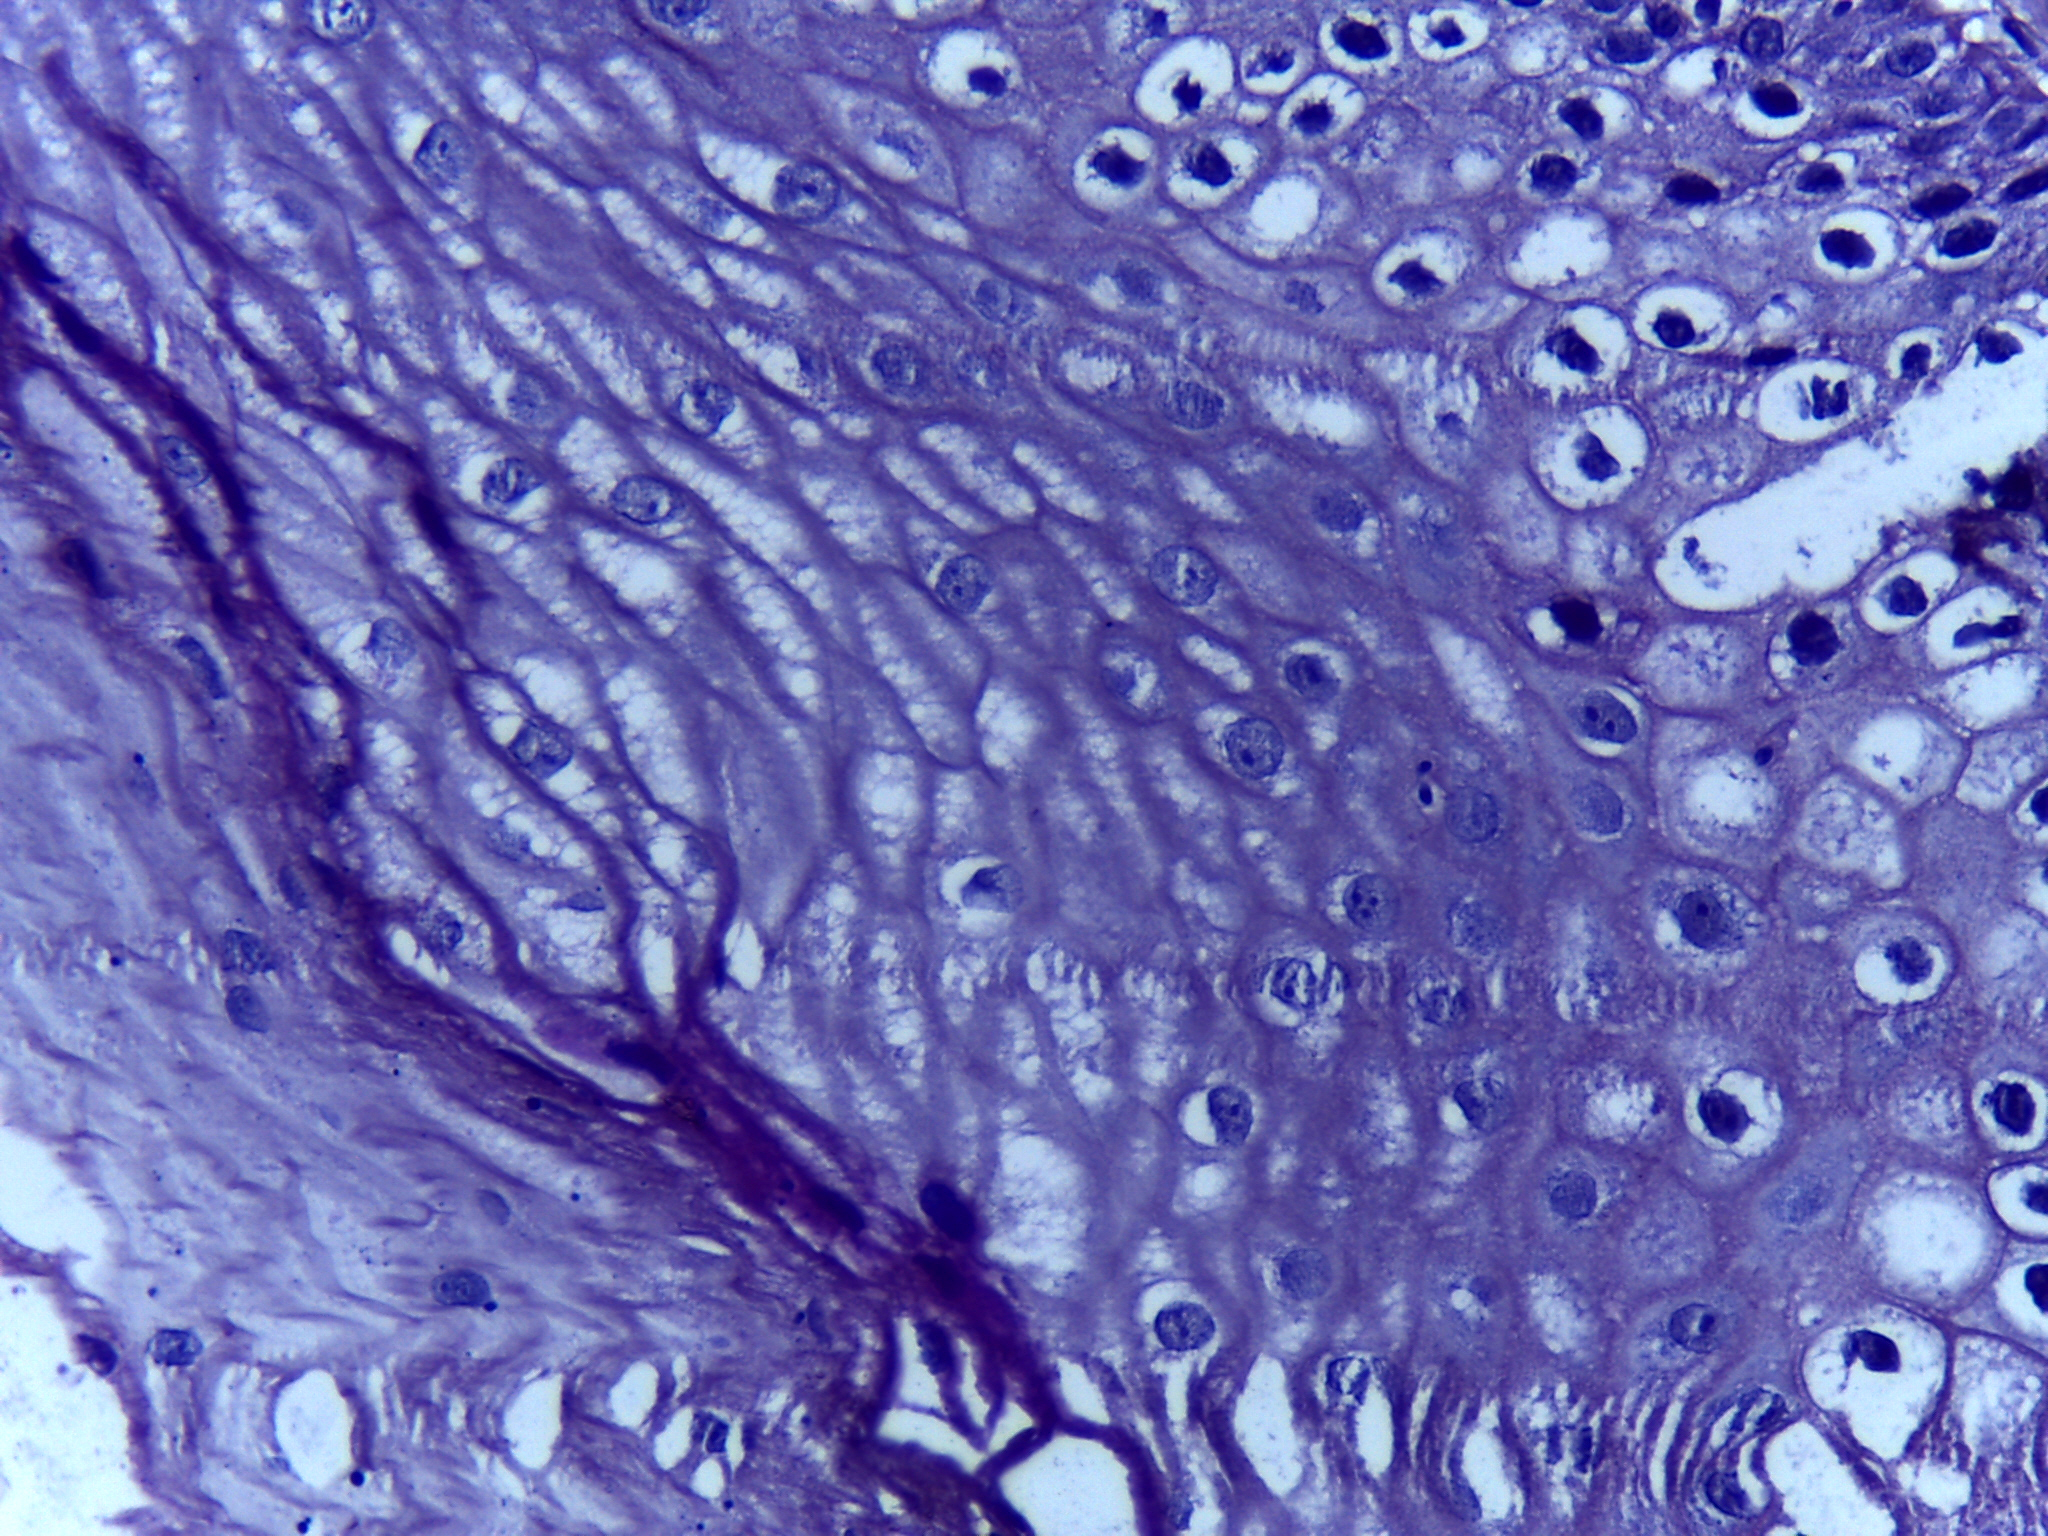
Diagnosis: OSCC